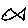
Label: fish